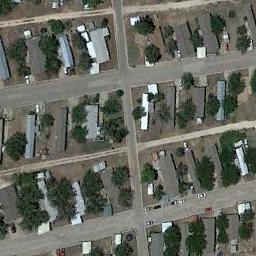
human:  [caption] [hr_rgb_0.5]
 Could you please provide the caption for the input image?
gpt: Here are four rows of white mobile homes .

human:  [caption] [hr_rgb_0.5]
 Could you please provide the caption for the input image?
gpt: Many buildings are in the mobile home park .

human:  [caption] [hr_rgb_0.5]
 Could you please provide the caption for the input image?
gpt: The mobile home park has some mobile homes arranged in lines and trees and some roads go through the mobile home park .

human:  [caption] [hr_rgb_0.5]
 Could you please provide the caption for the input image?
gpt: The mobile home park is on the bare land next to some trees and crossroad .

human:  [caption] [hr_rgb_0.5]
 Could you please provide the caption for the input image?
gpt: There are many buildings and green trees in the mobile home park .